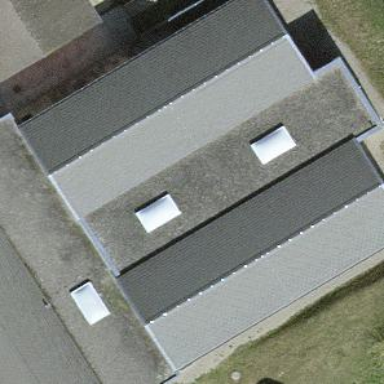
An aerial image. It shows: School building.